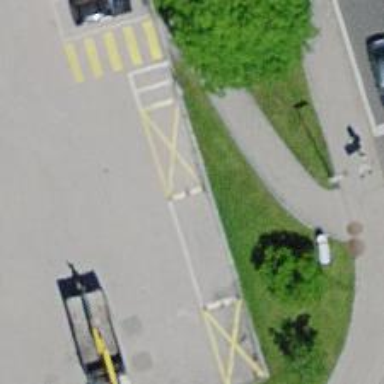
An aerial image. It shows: Parking space is available.